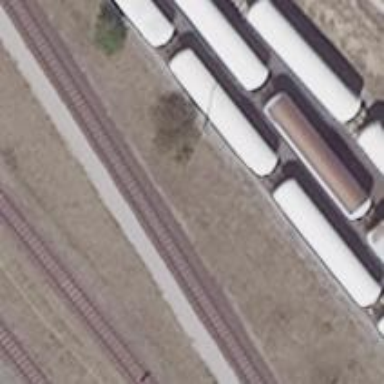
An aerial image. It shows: Railway yard.